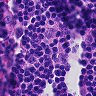
Metastatic tissue present: no